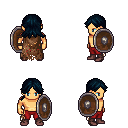
a pixel art fantasy rpg character, male body template, human, tanned skin, brown tattered cape, red pants, raven loose hair, maroon shoes, shield, four views (front, back, left, right), 2x2 character sprite sheet, small pixel art, hard edges, no anti-aliasing